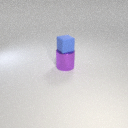
large purple metal cylinder below small blue rubber cube